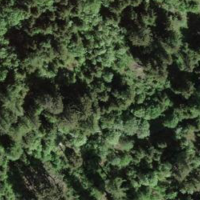
EUNIS habitat code: 43
Species observed at this site:
Caltha palustris